Field crop: tomato
Growth stage: 1
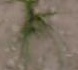
Species: cyperus